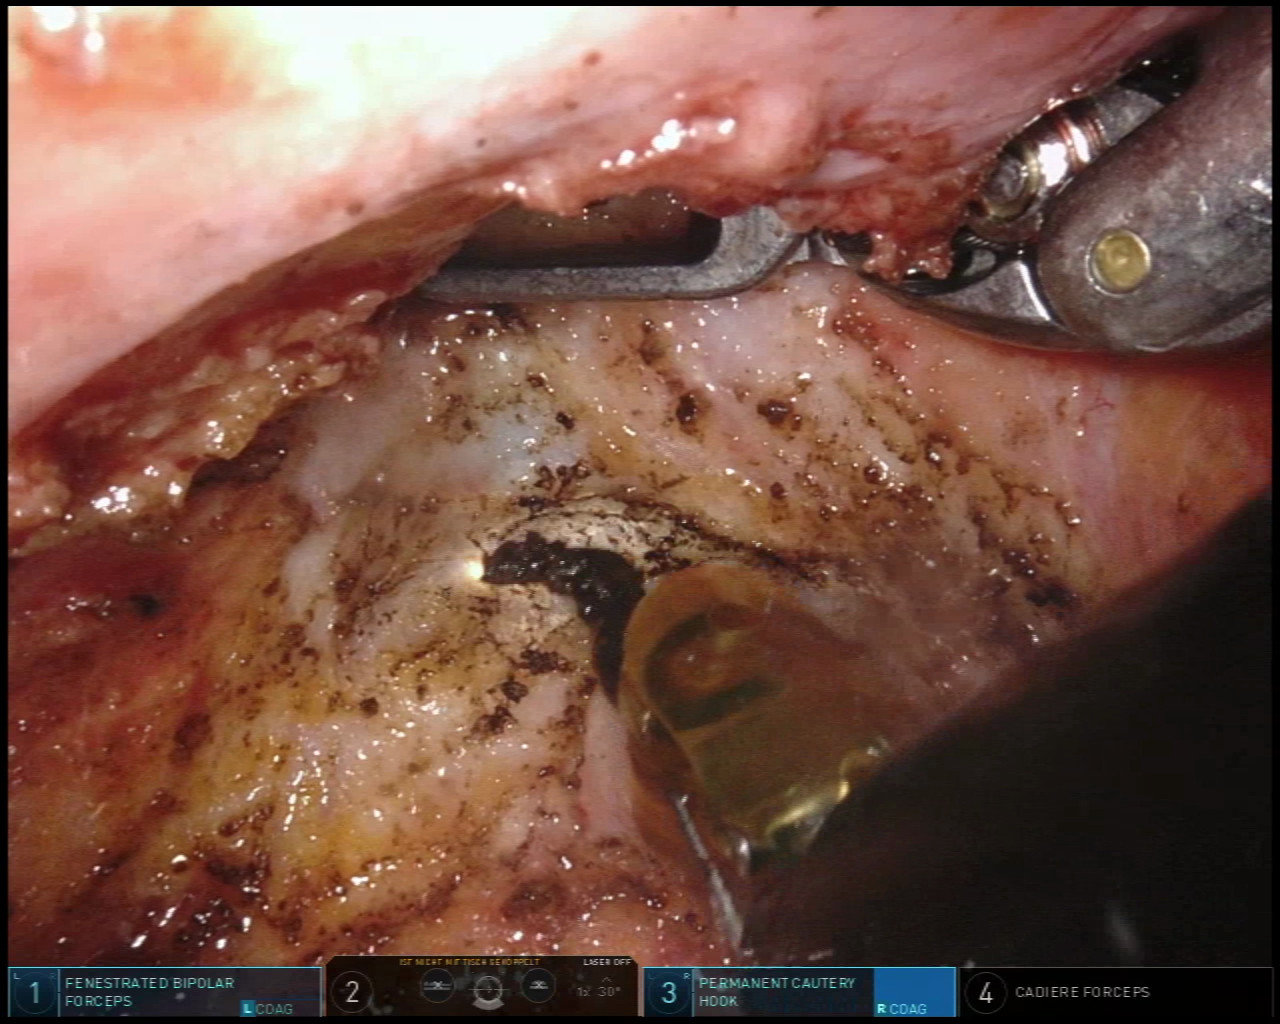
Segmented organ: vesicular_glands
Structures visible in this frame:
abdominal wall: no
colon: no
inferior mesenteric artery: no
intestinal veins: no
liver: no
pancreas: no
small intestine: no
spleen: no
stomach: no
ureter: no
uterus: no
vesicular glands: yes